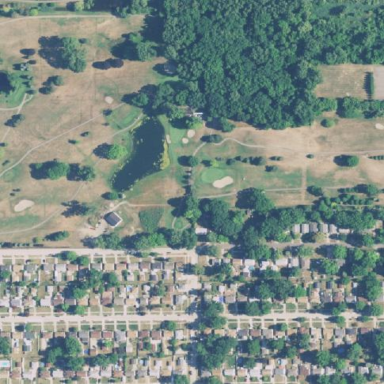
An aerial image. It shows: Golf course.